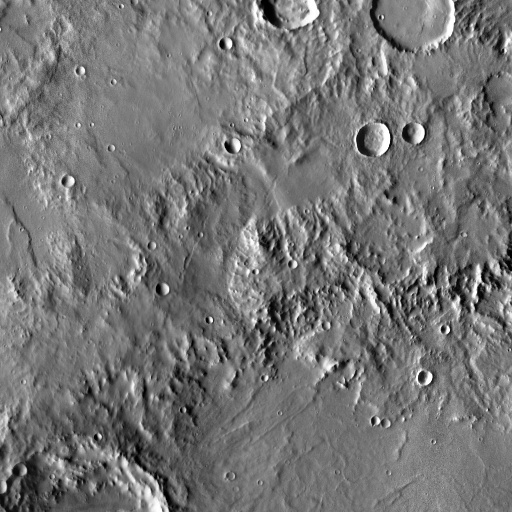
Crater classes present: Background, Other, Layered, Buried